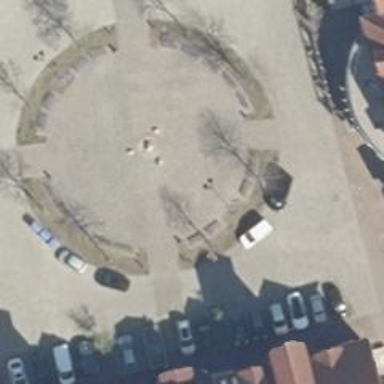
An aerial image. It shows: Fountain.